Aerial crown-view tile of a tropical tree (Barro Colorado Island, Panama), acquired 20250818:
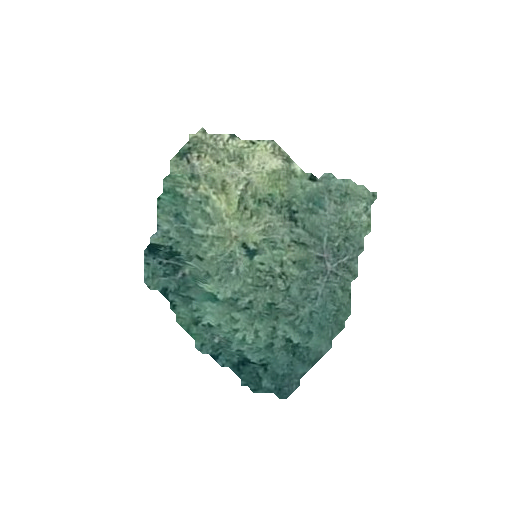
Species: Quararibea stenophylla
GBIF accepted scientific name: Quararibea stenophylla
Crown area: 59.142 m²